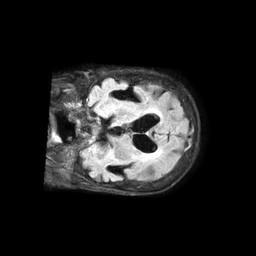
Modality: FLAIR
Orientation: coronal
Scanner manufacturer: philips
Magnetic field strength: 1.5 T
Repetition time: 6 s
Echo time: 0.1025 s